Interaction volume radius: 5 \u00c5
Interaction volume height: 30 \u00c5
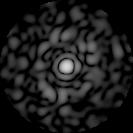
Disorder parameter: 0.8246